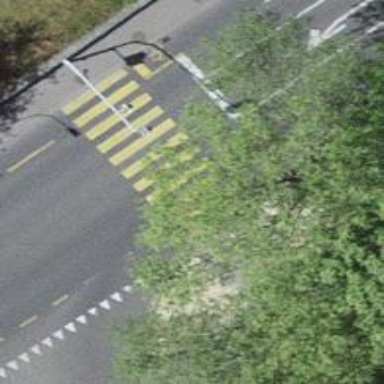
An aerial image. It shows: Zebra crossing controlled by traffic signals with zebra markings.